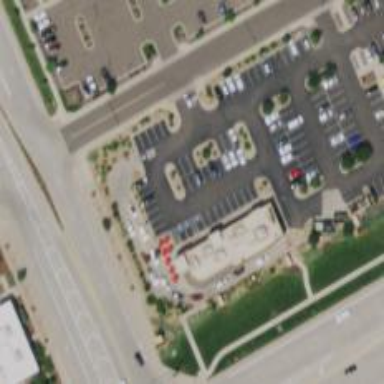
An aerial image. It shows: Parking space.